Field crop: tomato
Growth stage: 1
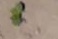
Species: solanum